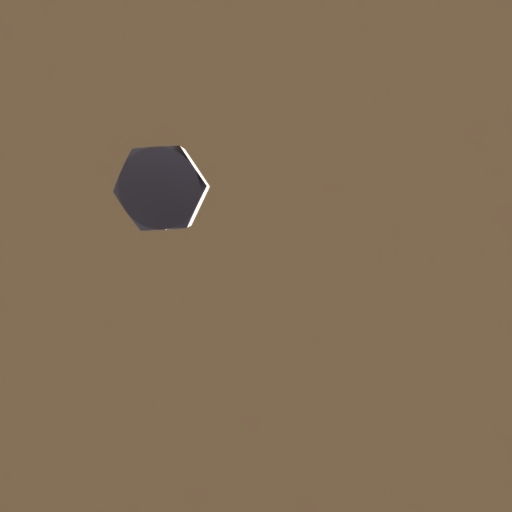
Label: bolt